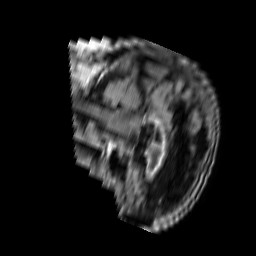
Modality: FLAIR
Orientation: sagittal
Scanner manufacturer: philips
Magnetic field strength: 1.5 T
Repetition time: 11 s
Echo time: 0.14 s